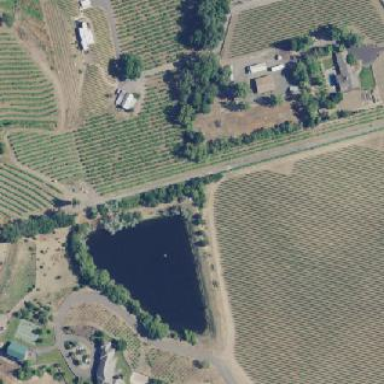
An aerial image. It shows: Vineyard growing grapes.